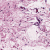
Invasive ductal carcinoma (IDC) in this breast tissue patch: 0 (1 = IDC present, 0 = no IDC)